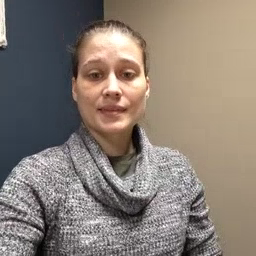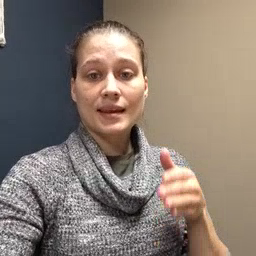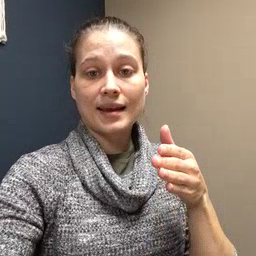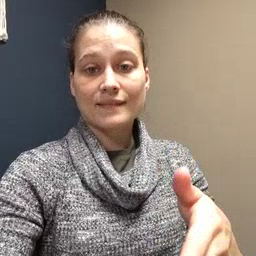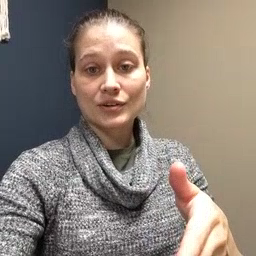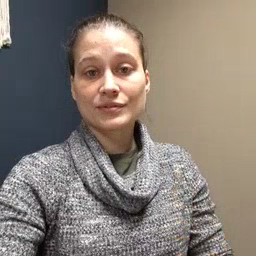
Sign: after